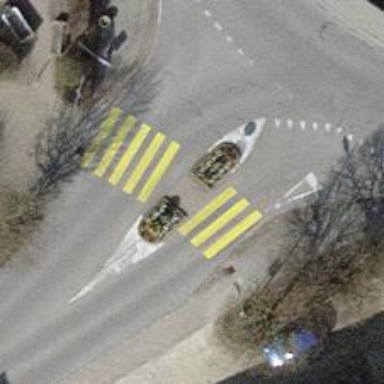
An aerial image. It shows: Marked zebra crossing with island for pedestrians.